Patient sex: M
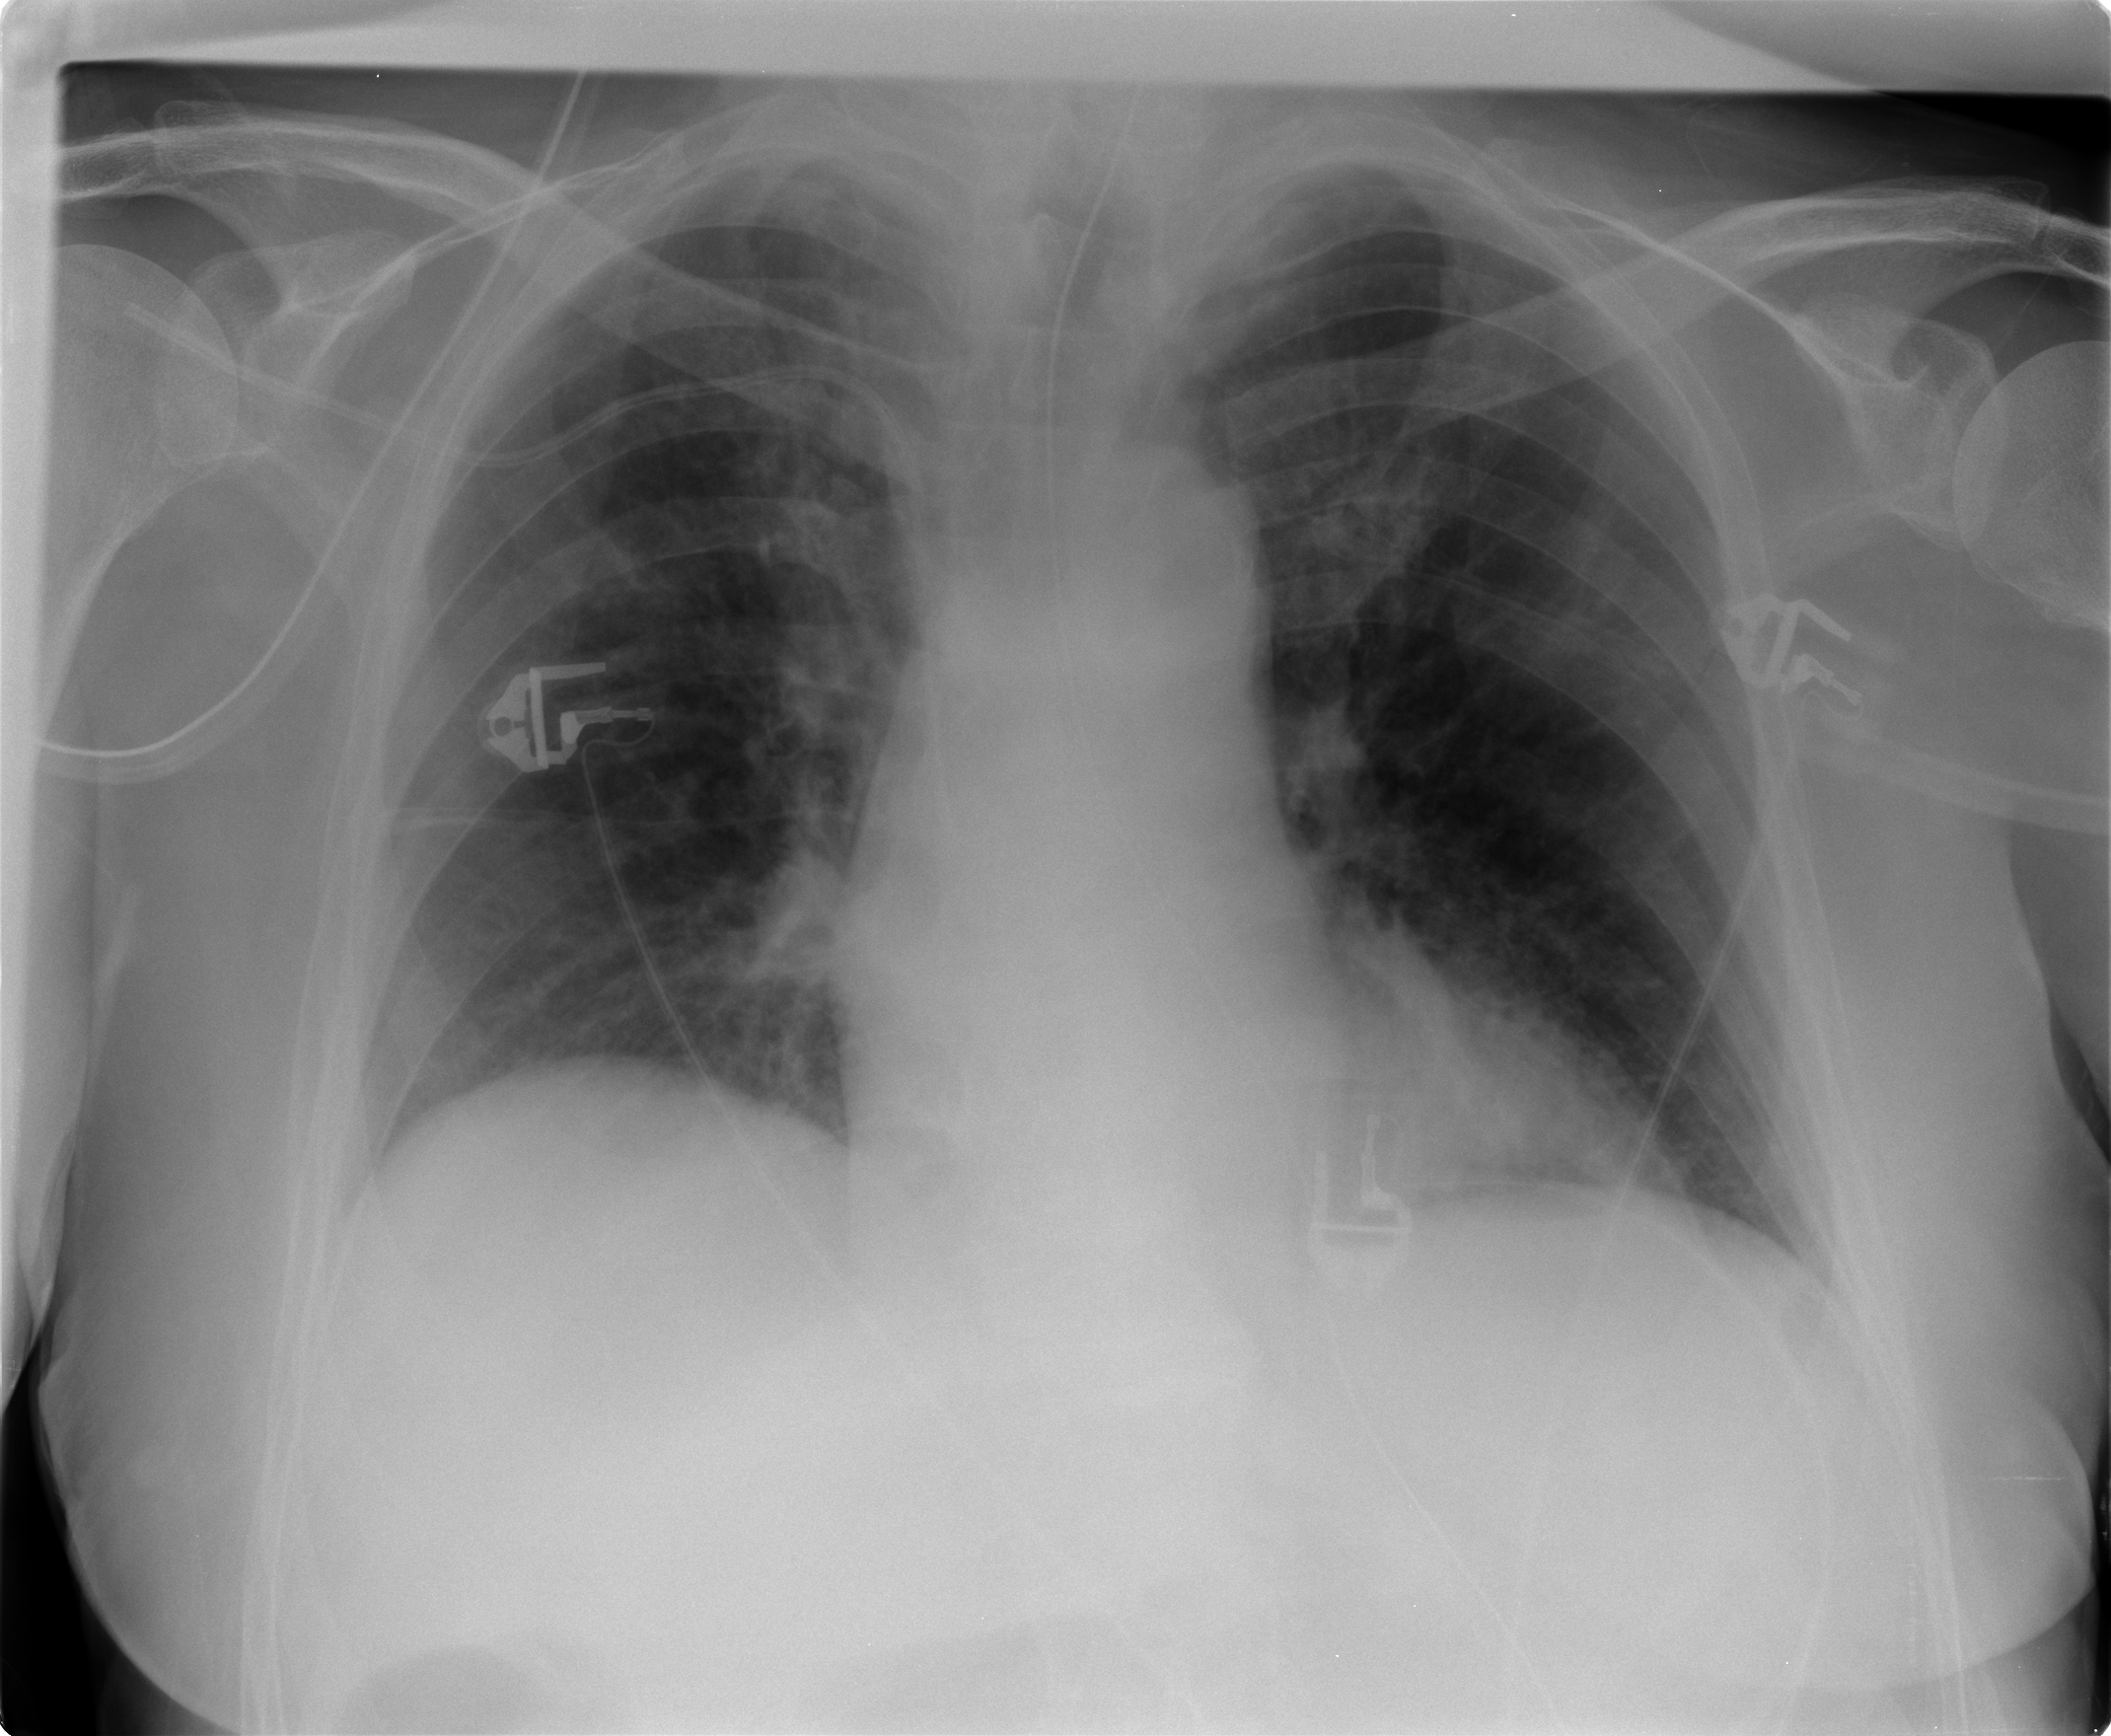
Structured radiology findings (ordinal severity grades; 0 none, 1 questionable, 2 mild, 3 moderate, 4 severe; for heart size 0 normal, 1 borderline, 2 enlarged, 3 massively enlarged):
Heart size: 0
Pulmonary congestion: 1
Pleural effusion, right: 0
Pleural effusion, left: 2
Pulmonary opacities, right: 2
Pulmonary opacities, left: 1
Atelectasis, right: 2
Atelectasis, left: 2